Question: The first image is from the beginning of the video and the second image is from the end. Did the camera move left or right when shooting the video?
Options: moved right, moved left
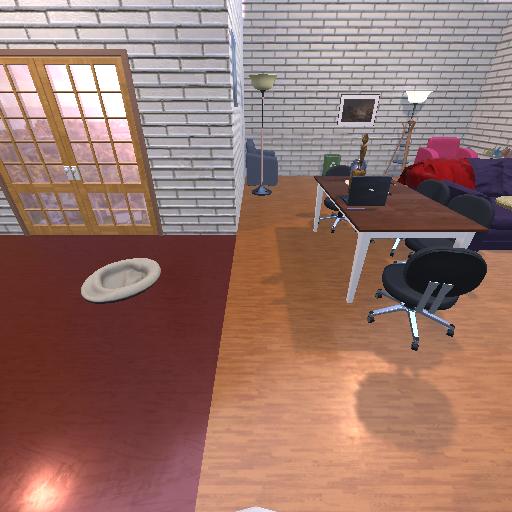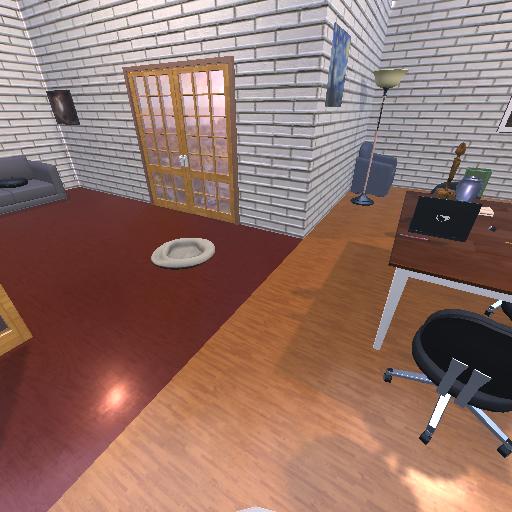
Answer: moved right